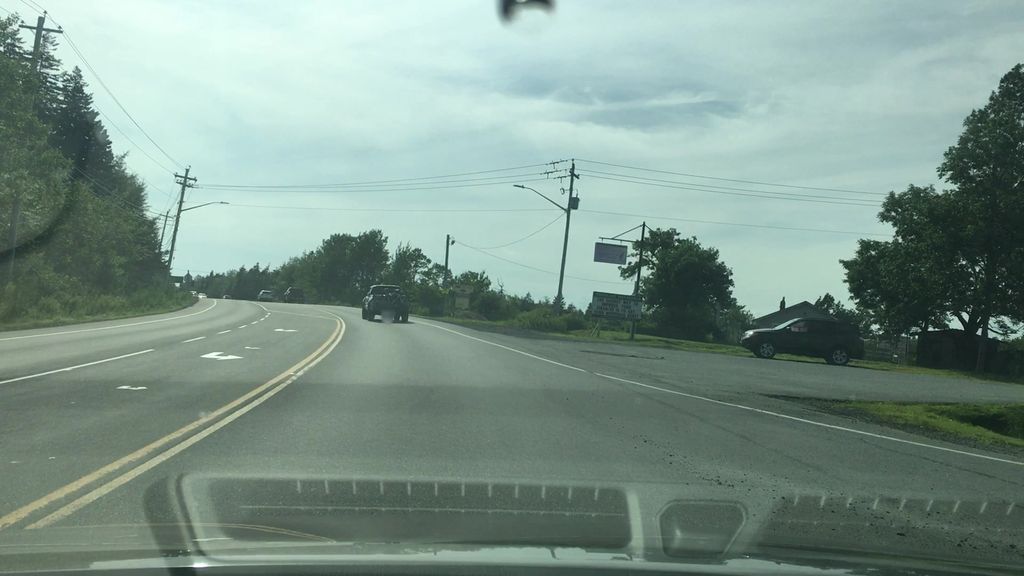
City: halifax